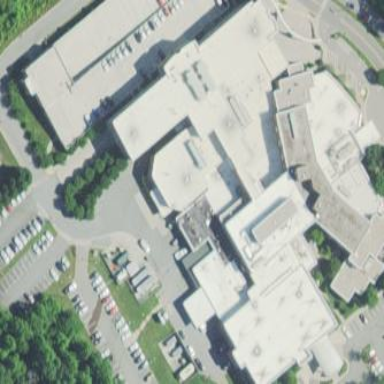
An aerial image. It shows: Healthcare facility identified as hospital.